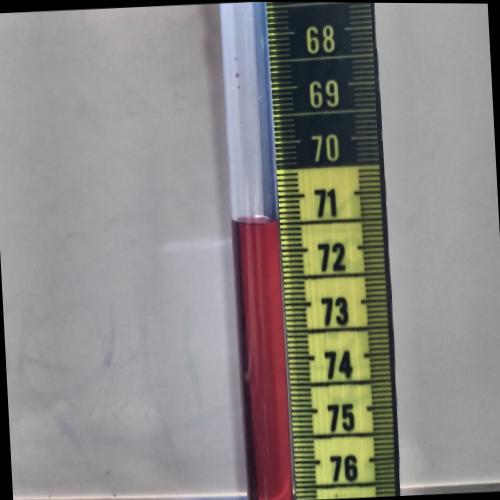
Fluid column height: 71.5 cm